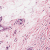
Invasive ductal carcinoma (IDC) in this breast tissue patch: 0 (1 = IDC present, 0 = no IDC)